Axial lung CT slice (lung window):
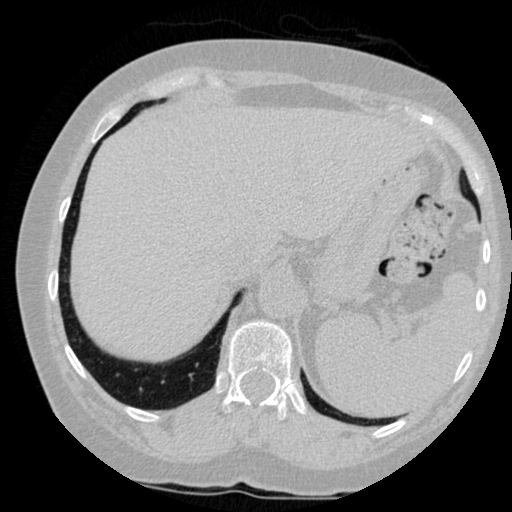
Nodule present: no